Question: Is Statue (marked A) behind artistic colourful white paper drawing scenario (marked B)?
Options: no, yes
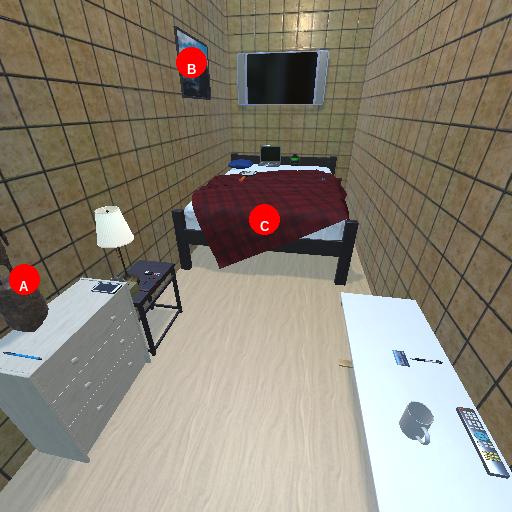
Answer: no